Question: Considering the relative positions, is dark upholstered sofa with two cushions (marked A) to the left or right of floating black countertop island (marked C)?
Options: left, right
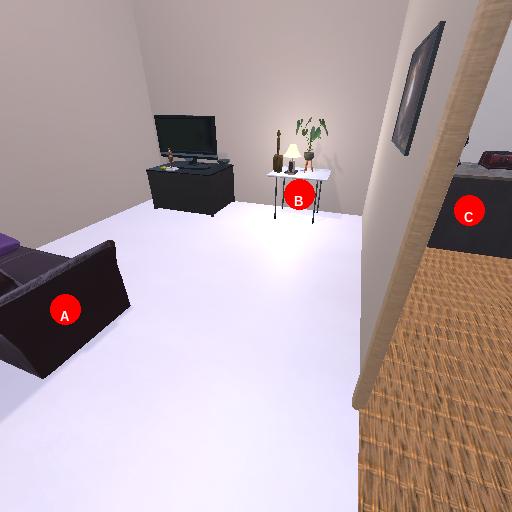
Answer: left